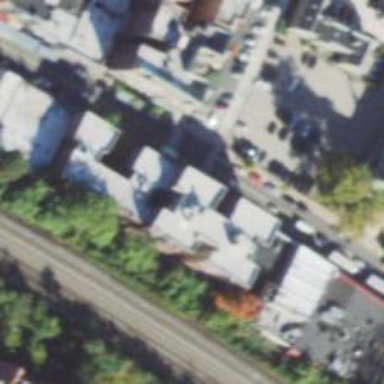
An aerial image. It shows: Clinic.